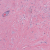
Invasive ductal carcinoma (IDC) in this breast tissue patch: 1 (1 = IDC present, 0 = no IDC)